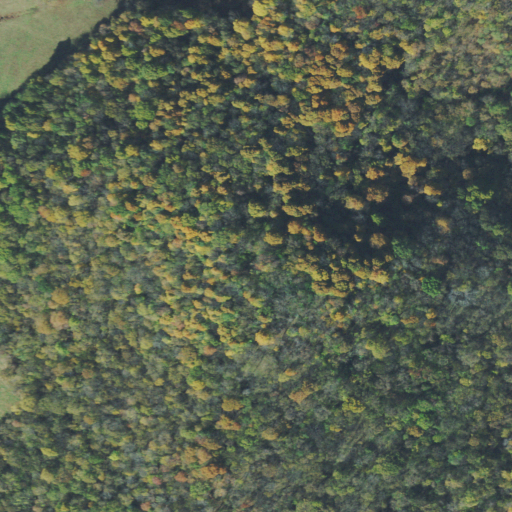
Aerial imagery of mountain in Tennessee named Millstone Knob containing deciduous forest, mixed forest, pasture, and evergreen forest